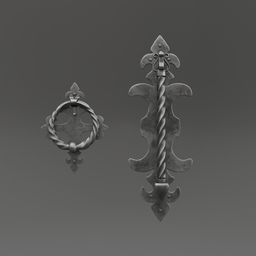
Label: mechanical